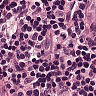
Metastatic tissue present: no